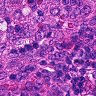
Metastatic tissue present: no